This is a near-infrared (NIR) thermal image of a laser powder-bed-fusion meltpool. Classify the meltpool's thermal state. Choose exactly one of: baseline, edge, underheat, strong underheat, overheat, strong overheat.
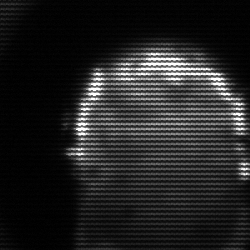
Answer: baseline